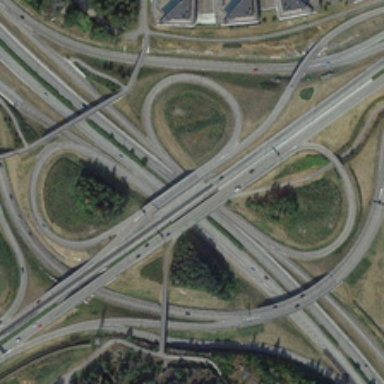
Some buildings and green trees are near a viaduct .